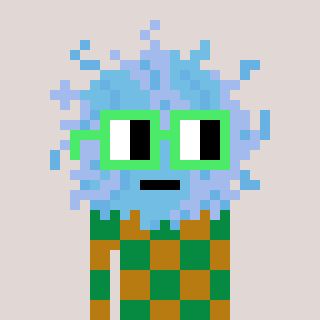
a pixel art character with square light green glasses, a lint-shaped head and a gold-colored body on a warm background